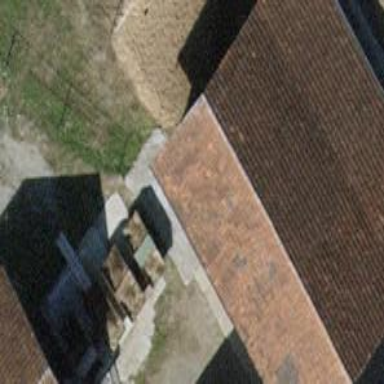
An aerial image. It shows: Stable.